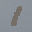
Label: 1